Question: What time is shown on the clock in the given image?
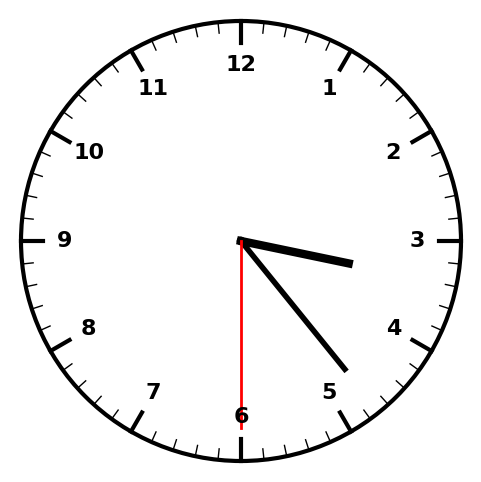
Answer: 03:23:30